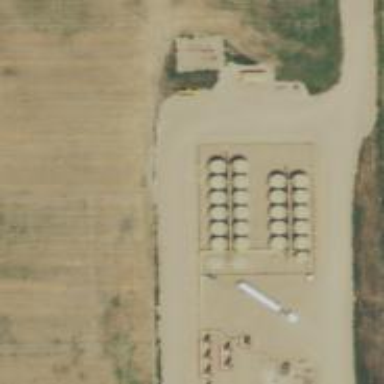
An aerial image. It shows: Storage tank with man-made structure.